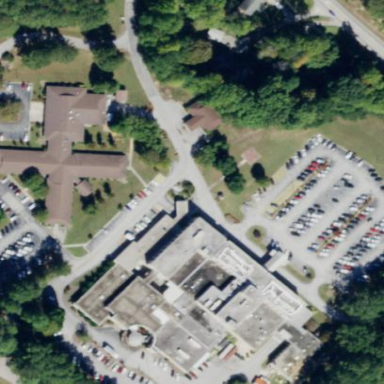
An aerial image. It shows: Hospital building.